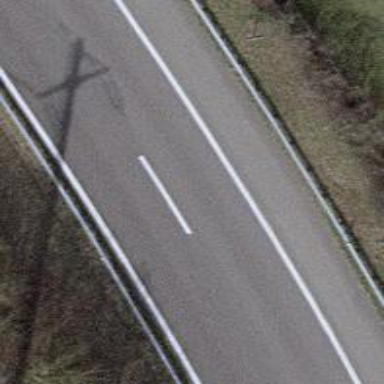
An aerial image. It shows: View of motorway.